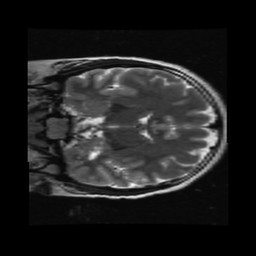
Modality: T2w
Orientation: coronal
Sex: female
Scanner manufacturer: ge
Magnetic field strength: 3 T
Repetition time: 5 s
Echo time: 0.1012 s